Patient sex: M
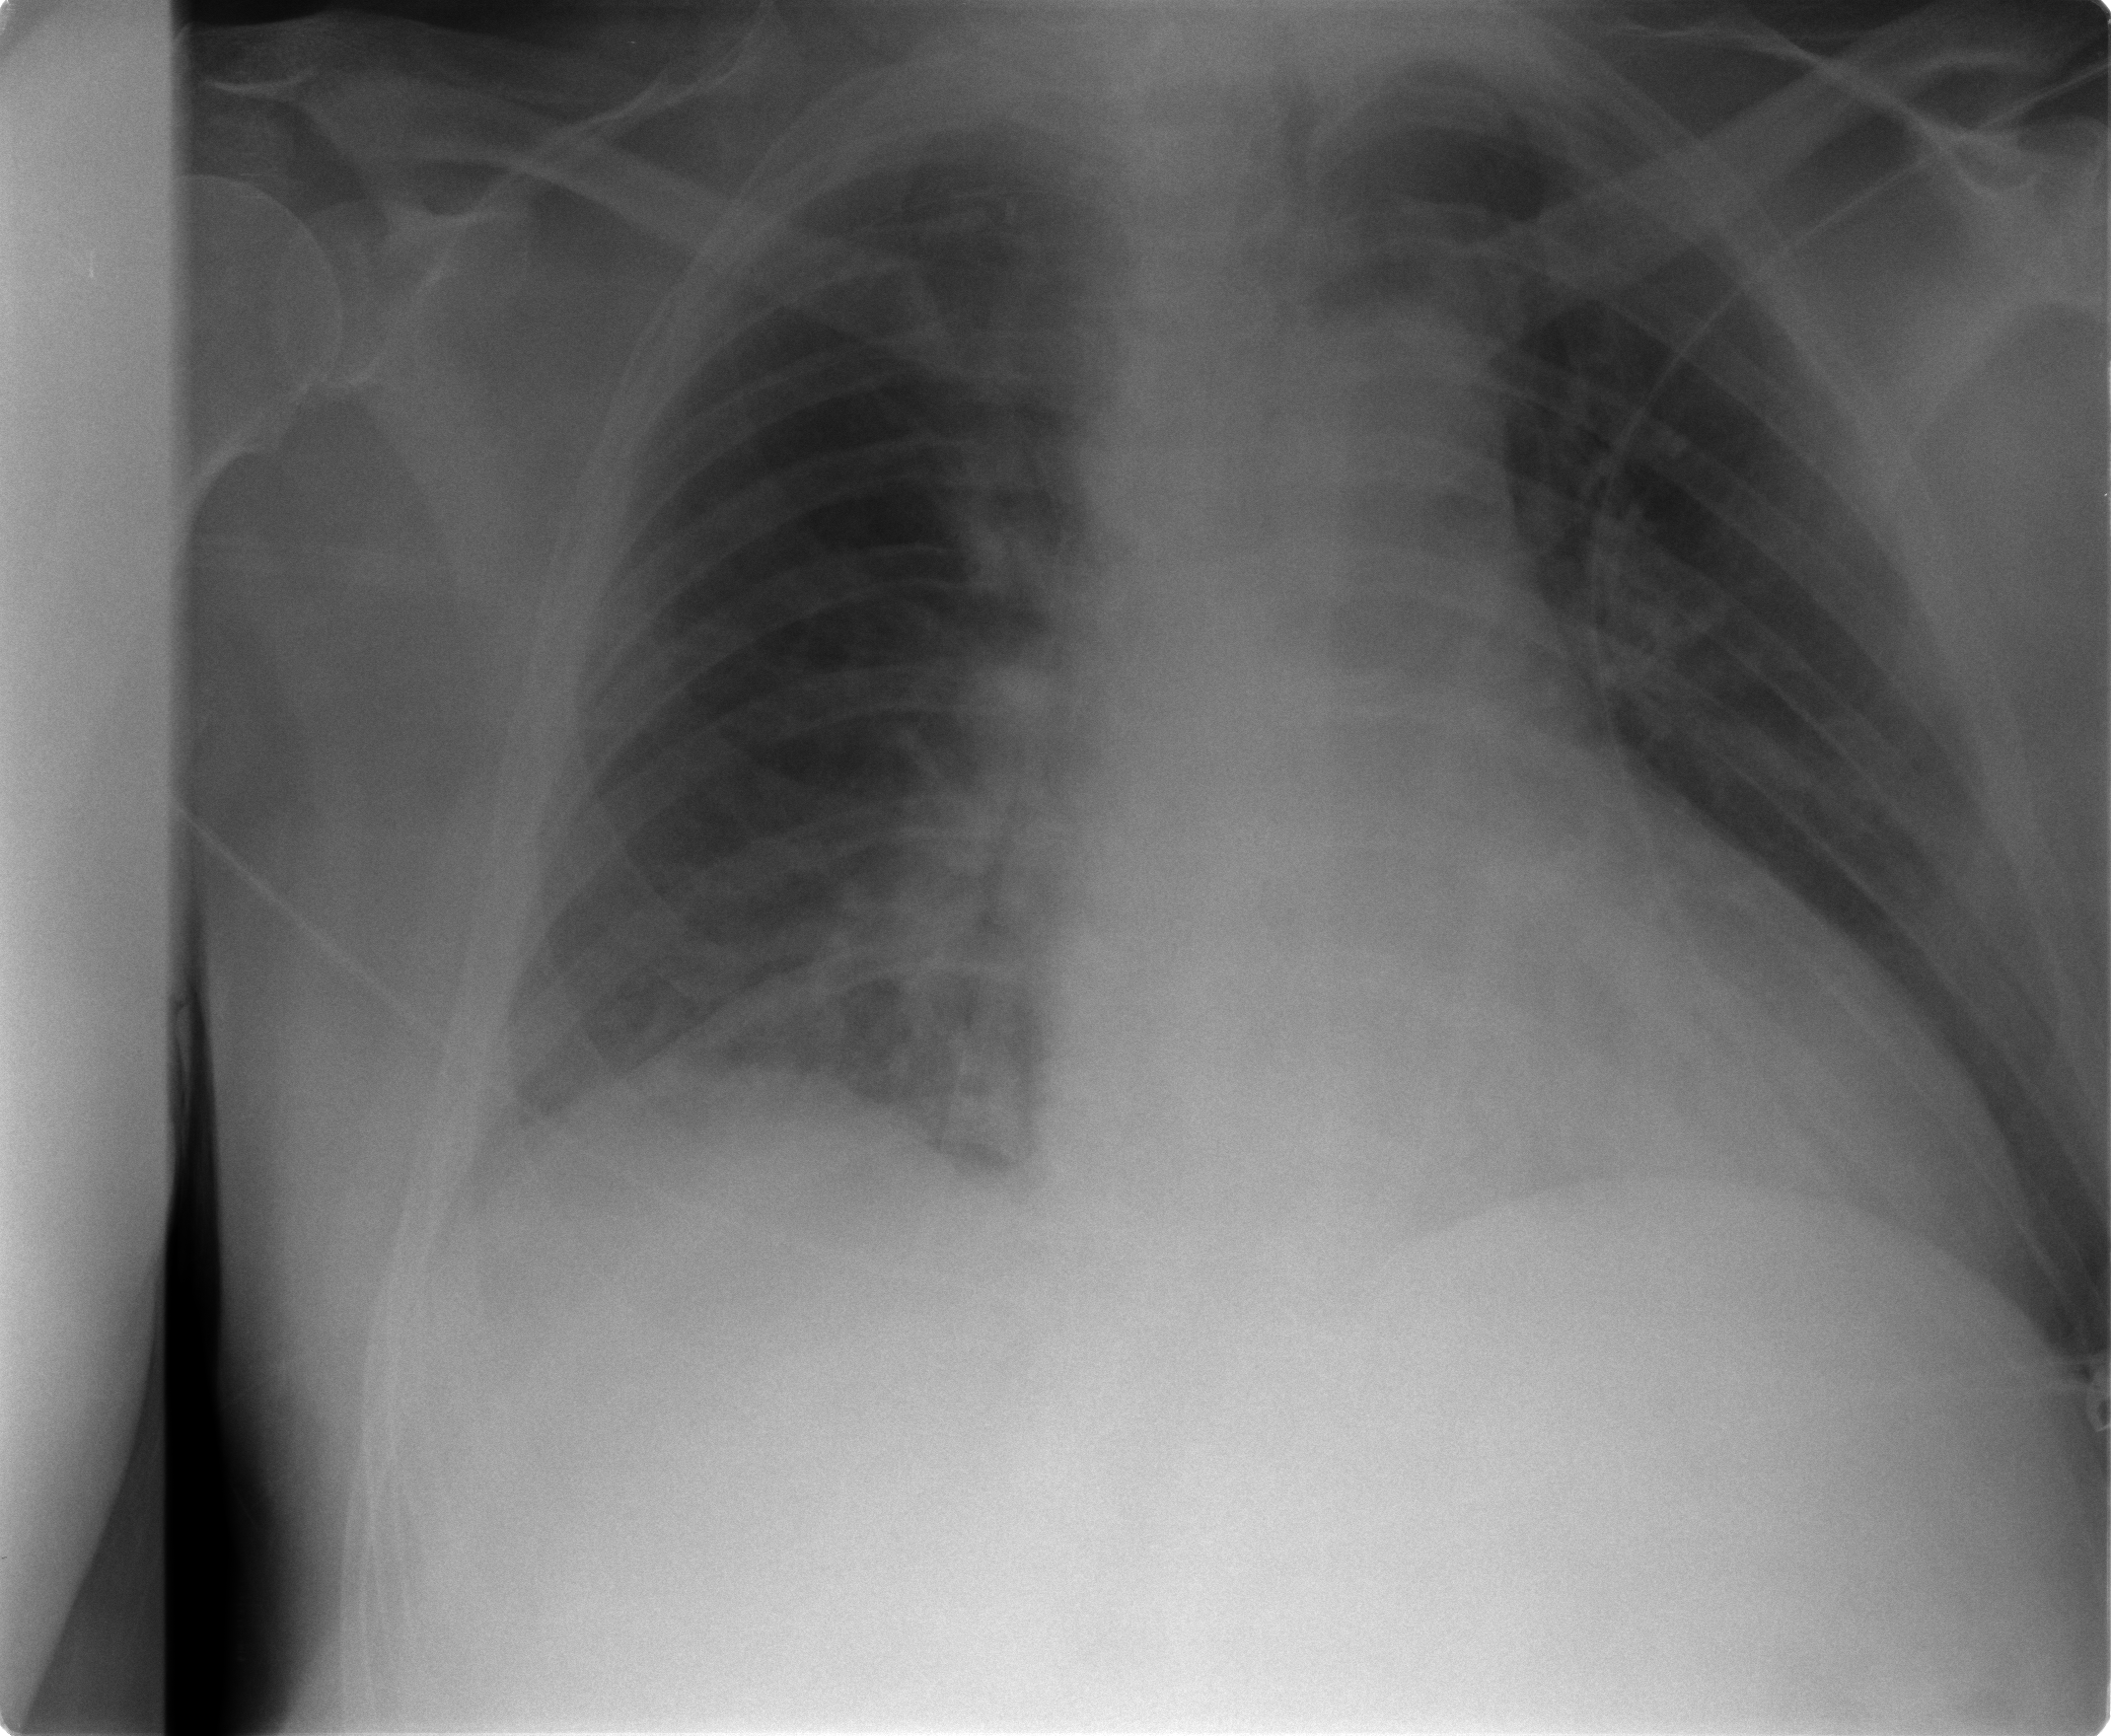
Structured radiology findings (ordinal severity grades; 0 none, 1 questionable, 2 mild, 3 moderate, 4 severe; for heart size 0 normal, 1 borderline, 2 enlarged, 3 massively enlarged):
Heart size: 2
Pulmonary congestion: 0
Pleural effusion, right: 1
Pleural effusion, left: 1
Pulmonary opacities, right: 0
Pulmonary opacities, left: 0
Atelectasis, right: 0
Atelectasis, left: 0